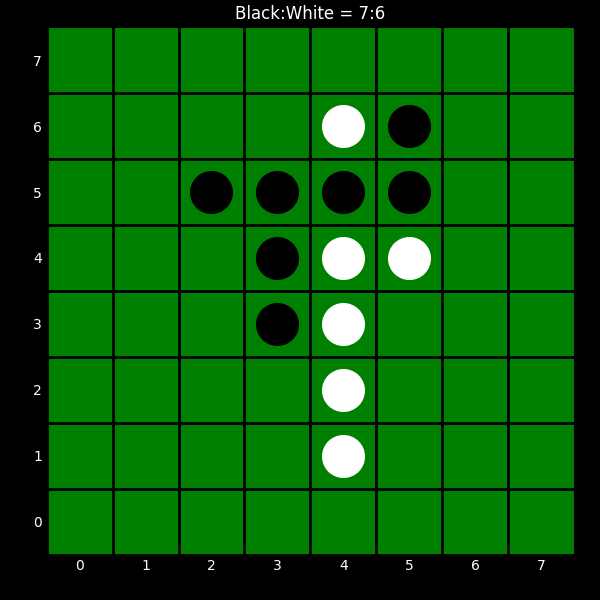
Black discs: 7
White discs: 6